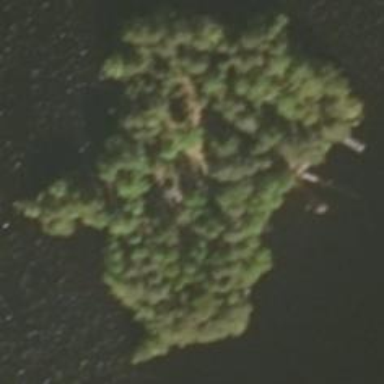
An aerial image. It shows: Island.